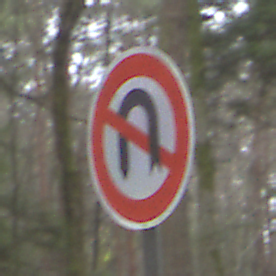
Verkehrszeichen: VerbotWenden
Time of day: Midday
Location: Outdoor (Nature)
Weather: Overcast
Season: NotSpecified
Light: Natural